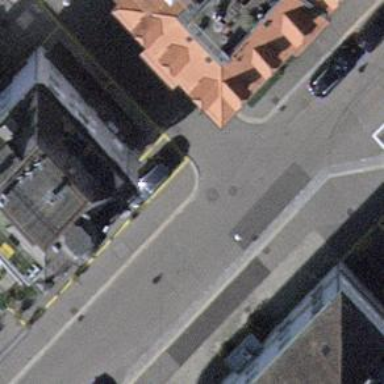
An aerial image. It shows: Kerb serving as barrier.